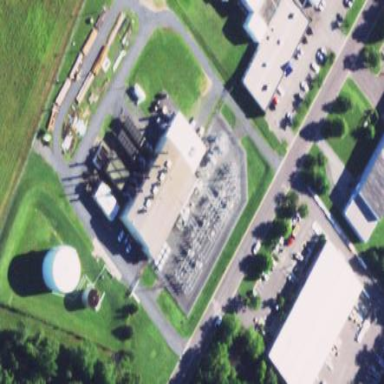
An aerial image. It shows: Power substation.